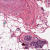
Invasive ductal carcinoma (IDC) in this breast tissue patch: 0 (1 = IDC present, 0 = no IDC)